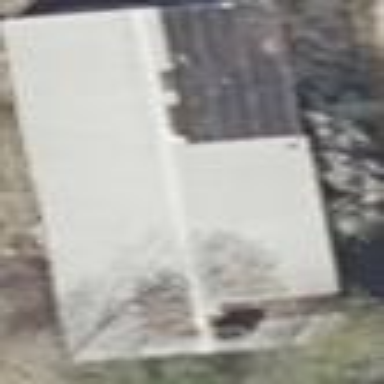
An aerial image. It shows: Building.